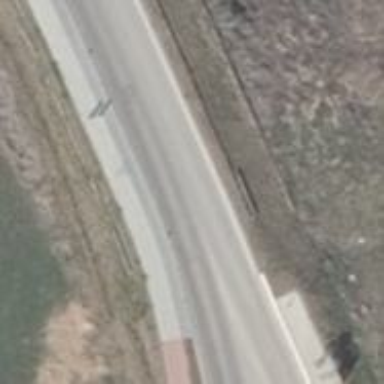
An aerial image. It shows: Secondary road with asphalt surface and lane markings.